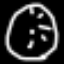
Label: clock